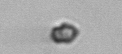
Label: Heterocapsa_rotundata